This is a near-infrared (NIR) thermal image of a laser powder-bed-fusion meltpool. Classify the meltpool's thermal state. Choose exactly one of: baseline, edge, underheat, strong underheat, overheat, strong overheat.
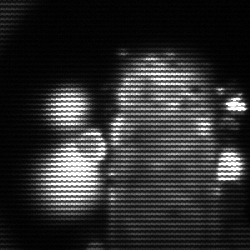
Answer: strong underheat